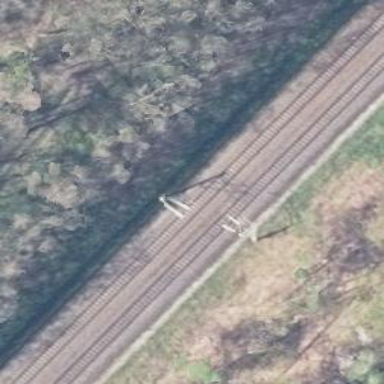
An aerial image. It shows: Railway milestone with catenary mast.